Question: This is how the code looks:

And I want to a border for the highlighted element, i.e. '<div class="Comment">...</div>', how do I style it using CSS?
I tried the CSS codes below, and some others, and none worked.
'''
.DataList .Item .comment, .DataList .Comment .comment,
.DataList .FirstComment .comment, .DataList .Mine .comment {
border:1px solid #666;
padding:10px;
border-radius:3px;
-moz-border-radius:3px;
-webkit-border-radius:3px;
}
.DataList .Item div.comment, .DataList .Comment div.comment,
.DataList .FirstComment div.comment, .DataList .Mine div.comment {
border:1px solid #666;
padding:10px;
border-radius:3px;
-moz-border-radius:3px;
-webkit-border-radius:3px;
}
'''
What am I doing wrong? Hope someone can help me solve this small riddle. Thanks.
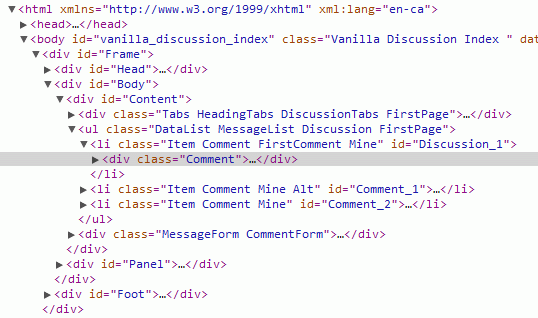
Answer: first, try NOT styling with extreme specificity (adding parent/element selectors). this way, you can just use '.Comment' -
if styles are overridden or you have selectors of the same name but different "context" (like you have a list item with '.Comment' and it's child with div with '.Comment'), that's when you use higher specificity (adding the parent/element in the selector) like 'div.Comment', '.Item .Comment'